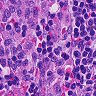
Metastatic tissue present: no